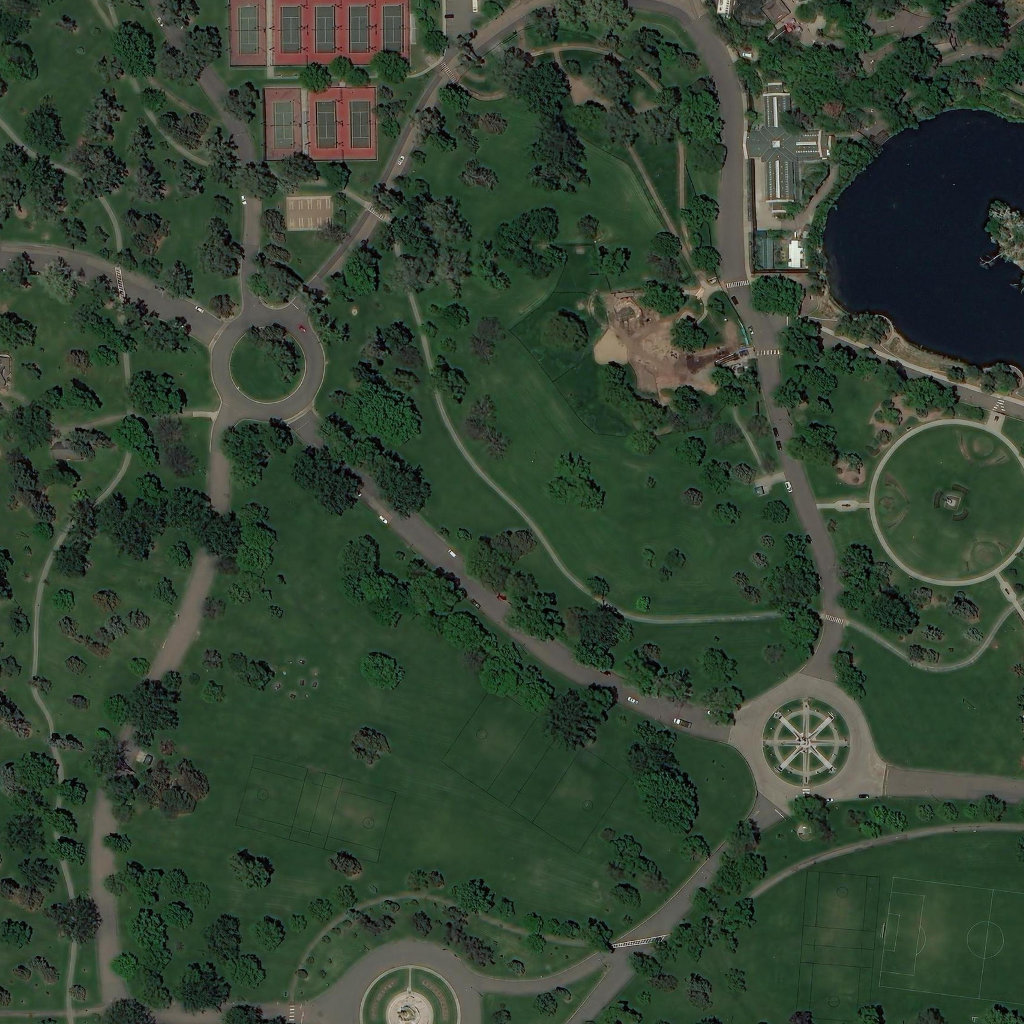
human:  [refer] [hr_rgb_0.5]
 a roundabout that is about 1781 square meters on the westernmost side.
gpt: <box>[[19, 29, 32, 42, 0]]</box>